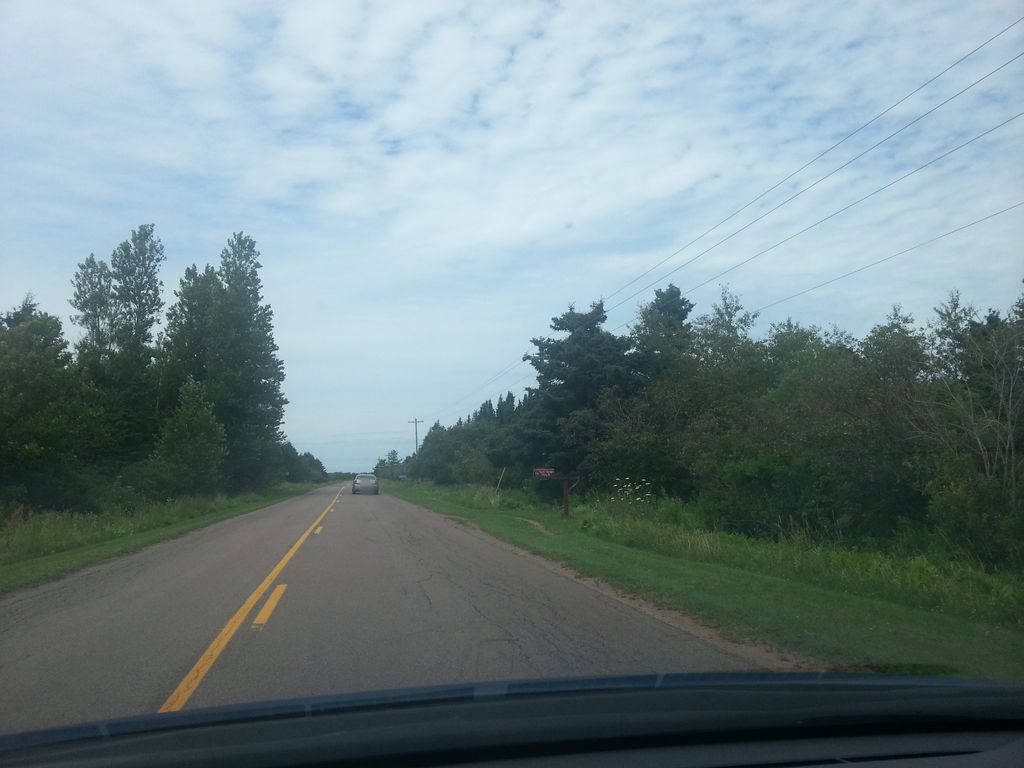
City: charlottetown